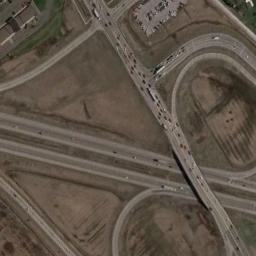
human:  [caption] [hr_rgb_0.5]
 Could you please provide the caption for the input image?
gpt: The perimeter of the overpasses is completely covered by vegetation .

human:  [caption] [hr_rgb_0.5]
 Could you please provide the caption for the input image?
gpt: Many cars are on the overpass .

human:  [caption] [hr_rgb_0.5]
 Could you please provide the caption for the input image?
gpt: The intricated overpasses is over the roads on the wasteland .

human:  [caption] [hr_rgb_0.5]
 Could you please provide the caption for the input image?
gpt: The overpass is next to the bare land with some cars .

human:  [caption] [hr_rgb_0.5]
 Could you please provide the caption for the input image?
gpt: There are brown bare land around the overpass .